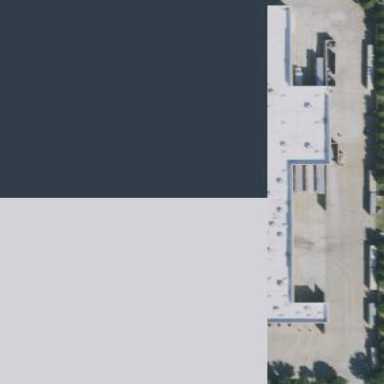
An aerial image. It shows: Commercial building housing supermarket.